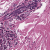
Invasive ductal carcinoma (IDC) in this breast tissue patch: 0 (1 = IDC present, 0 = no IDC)